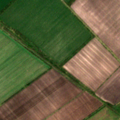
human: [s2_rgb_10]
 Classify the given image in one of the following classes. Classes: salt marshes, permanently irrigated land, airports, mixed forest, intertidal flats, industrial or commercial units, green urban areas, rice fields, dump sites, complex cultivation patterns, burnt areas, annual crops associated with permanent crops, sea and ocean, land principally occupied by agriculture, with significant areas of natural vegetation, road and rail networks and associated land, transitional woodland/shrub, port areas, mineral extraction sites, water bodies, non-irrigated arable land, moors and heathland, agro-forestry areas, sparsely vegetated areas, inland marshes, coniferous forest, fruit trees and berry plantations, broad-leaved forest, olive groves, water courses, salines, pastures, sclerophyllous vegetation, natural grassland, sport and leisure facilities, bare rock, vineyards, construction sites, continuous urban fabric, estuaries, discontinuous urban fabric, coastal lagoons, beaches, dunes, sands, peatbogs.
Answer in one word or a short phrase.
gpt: non-irrigated arable land